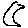
Label: moon